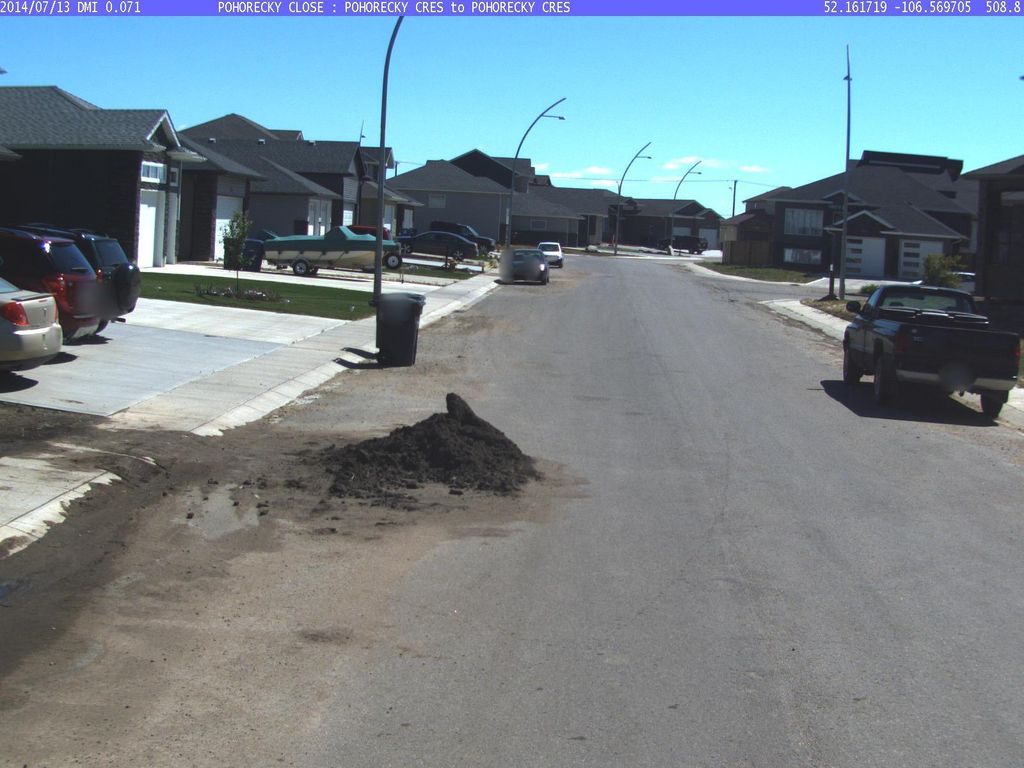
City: saskatoon